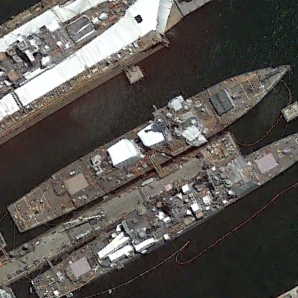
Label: destroyer